Interaction volume radius: 5 \u00c5
Interaction volume height: 20 \u00c5
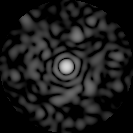
Disorder parameter: 0.8139